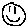
Label: smiley face